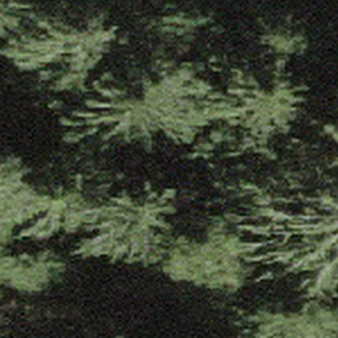
Label: other